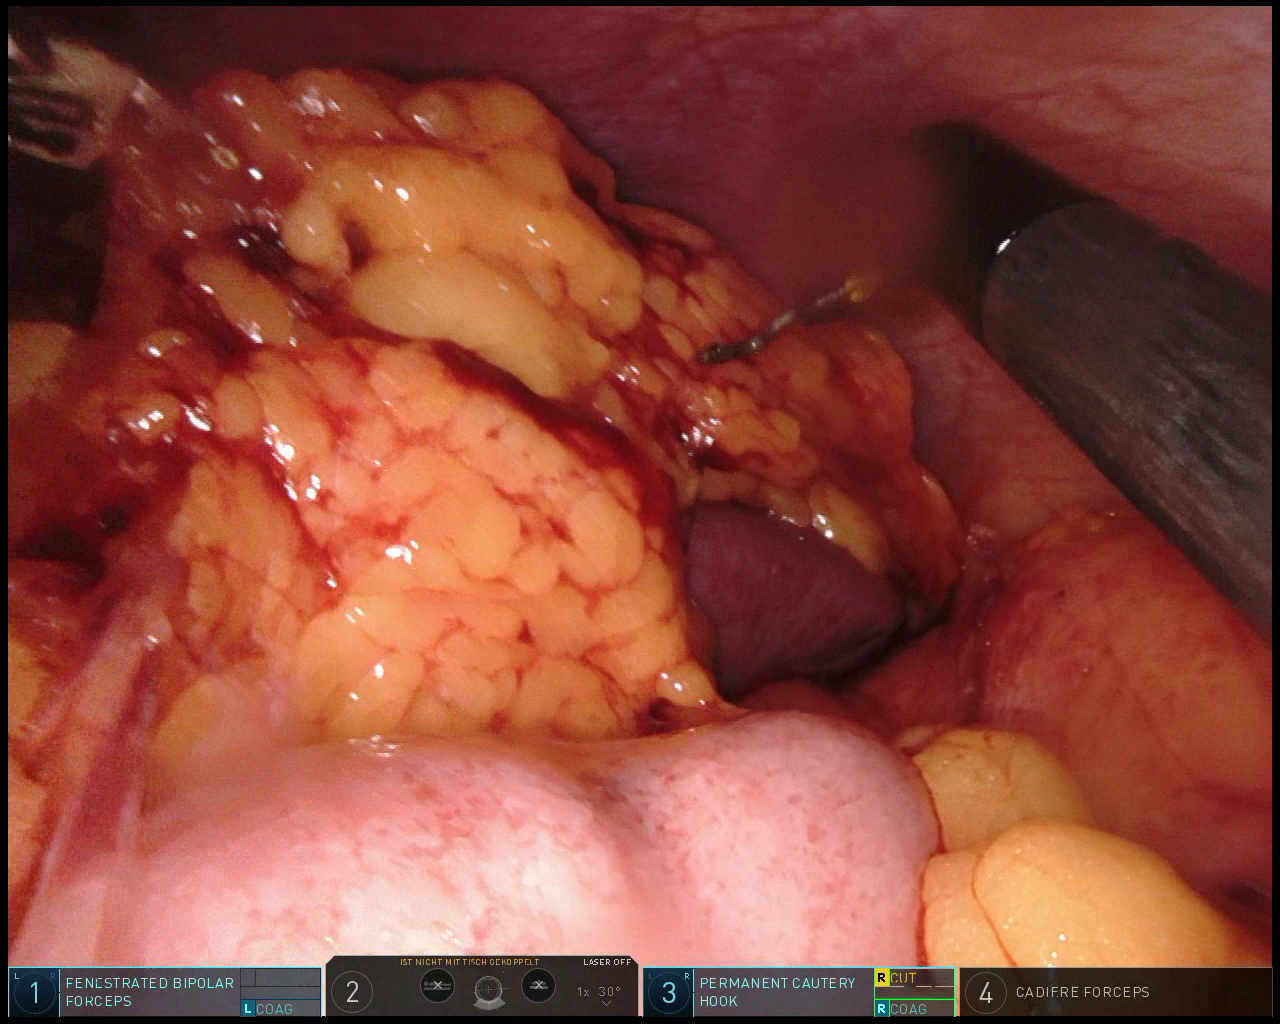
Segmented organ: colon
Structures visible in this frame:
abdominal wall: yes
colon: yes
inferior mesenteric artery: no
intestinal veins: no
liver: no
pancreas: no
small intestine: no
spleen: yes
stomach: no
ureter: no
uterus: no
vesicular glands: no